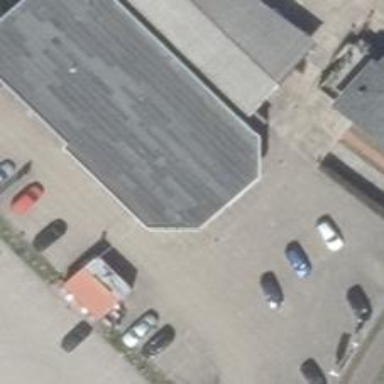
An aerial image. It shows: Commercial building with car shop.